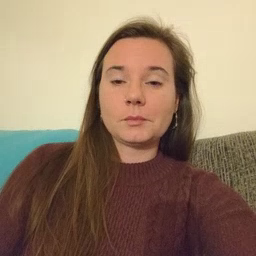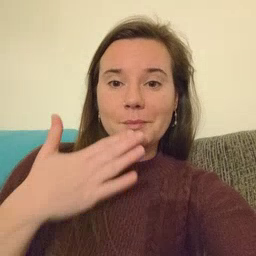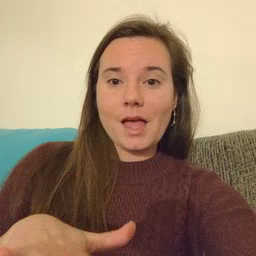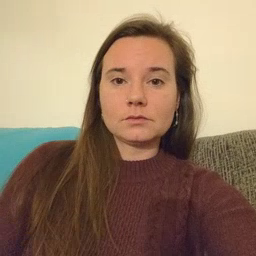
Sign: bad